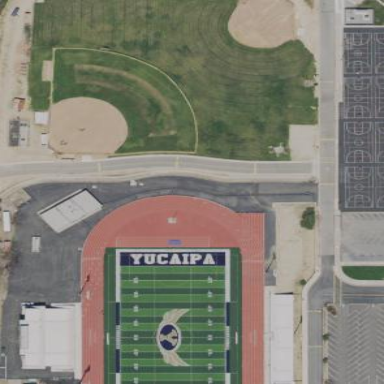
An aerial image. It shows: American football pitch with artificial turf.